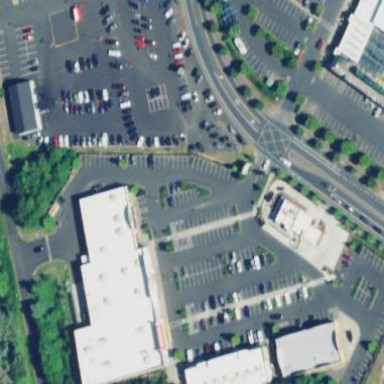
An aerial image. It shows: Retail area.